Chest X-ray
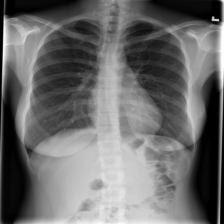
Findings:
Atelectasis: negative
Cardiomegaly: negative
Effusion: negative
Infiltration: negative
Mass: negative
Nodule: negative
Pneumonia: negative
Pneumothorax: negative
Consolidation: negative
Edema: negative
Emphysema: negative
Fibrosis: negative
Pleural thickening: negative
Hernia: negative